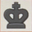
Piece: bK